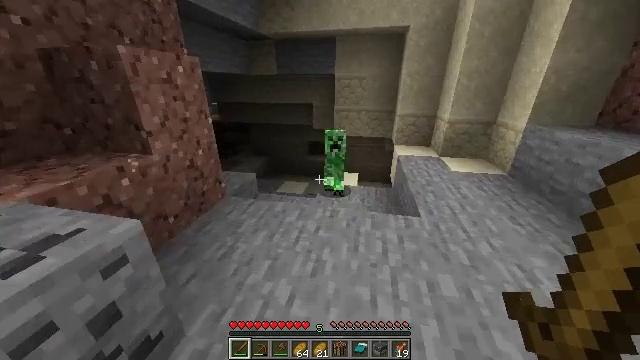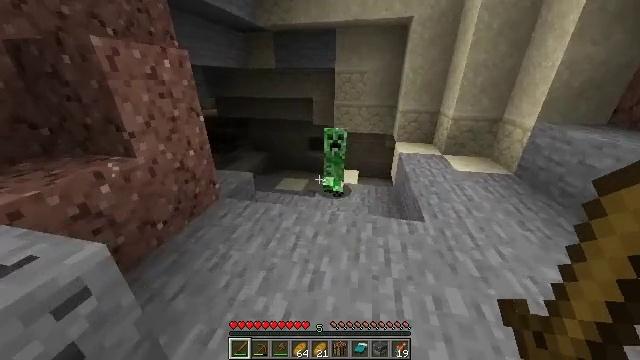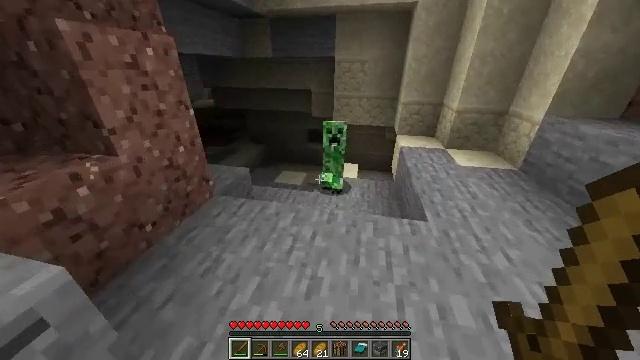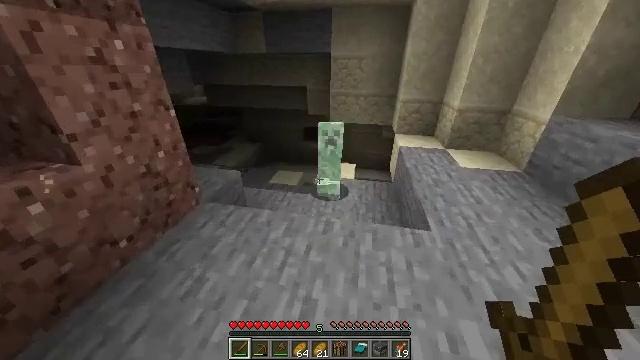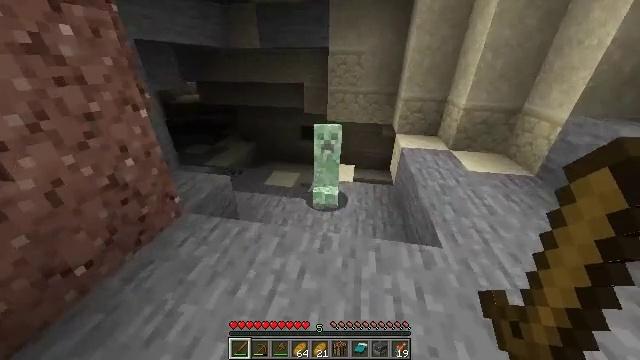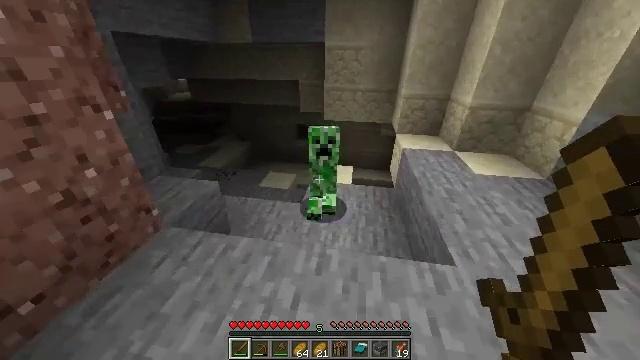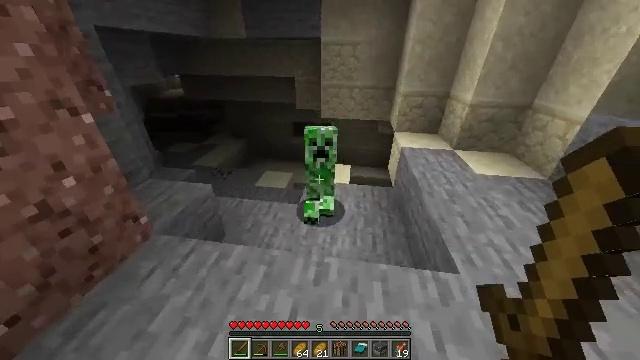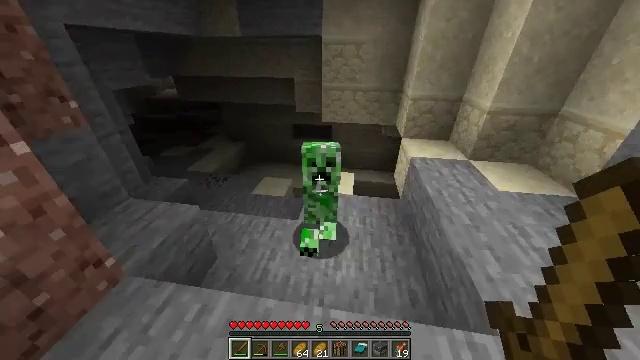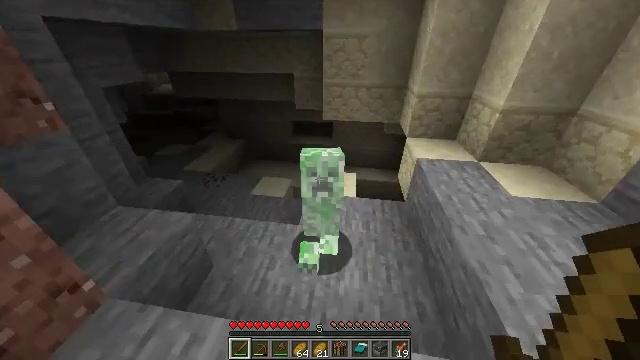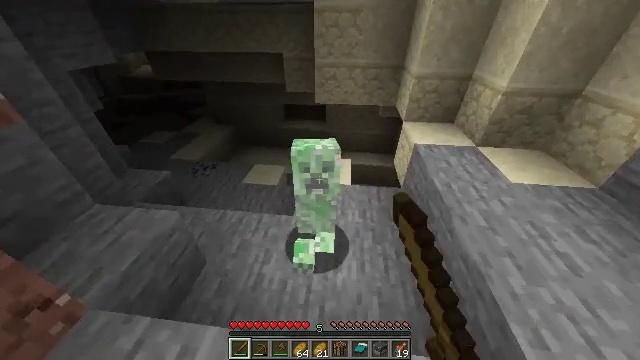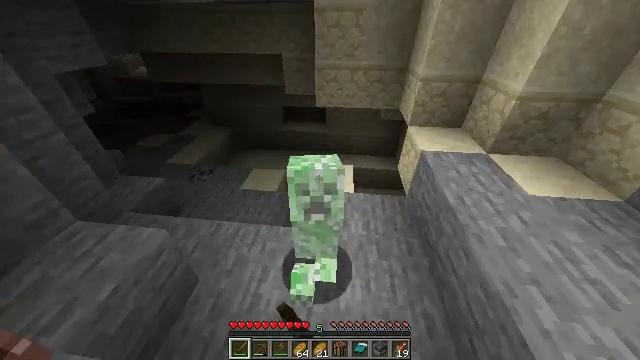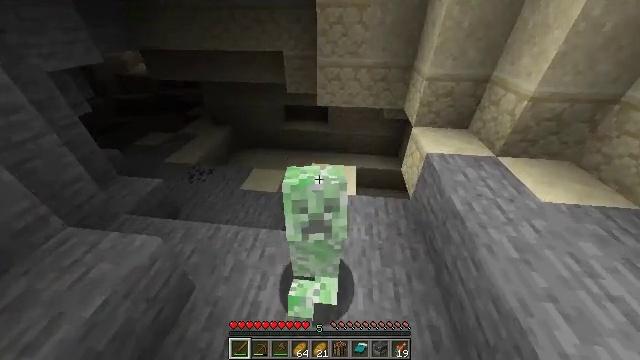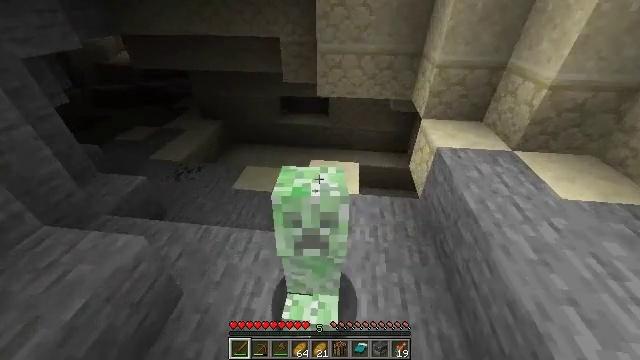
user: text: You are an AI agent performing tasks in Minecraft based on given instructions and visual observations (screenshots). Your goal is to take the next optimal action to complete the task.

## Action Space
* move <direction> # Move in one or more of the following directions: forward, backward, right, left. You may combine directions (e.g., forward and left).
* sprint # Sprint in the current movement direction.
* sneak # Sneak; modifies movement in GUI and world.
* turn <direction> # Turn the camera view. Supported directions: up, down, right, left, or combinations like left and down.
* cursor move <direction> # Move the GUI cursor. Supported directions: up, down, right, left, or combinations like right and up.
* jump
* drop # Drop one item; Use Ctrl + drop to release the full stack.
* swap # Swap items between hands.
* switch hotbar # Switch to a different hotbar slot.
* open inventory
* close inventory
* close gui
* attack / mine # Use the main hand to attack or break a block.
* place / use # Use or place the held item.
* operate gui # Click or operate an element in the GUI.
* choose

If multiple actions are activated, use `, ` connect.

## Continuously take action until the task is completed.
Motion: motion action
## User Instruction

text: Kill mobs.
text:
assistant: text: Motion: move forward, turn down
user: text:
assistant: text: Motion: move forward, turn down
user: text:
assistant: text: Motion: move forward
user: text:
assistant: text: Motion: move forward
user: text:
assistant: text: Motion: move forward
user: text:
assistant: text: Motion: move forward
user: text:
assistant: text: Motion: move forward
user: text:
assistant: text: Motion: move forward, turn down, attack / mine
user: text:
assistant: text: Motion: move forward, turn right and down, attack / mine
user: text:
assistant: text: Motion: attack / mine
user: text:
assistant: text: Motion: move back
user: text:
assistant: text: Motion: move back
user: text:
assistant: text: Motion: no_op